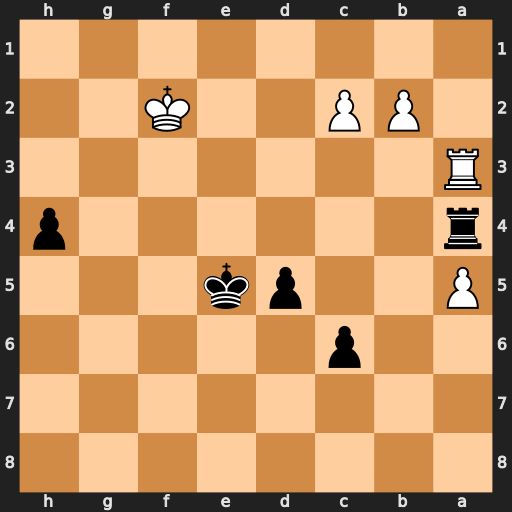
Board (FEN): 8/8/2p5/P2pk3/r6p/R7/1PP2K2/8
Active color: b
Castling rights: -
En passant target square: -
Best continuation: Rxa3 bxa3 Kd6